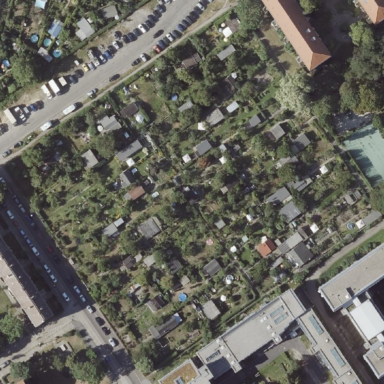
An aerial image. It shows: Allotments area.